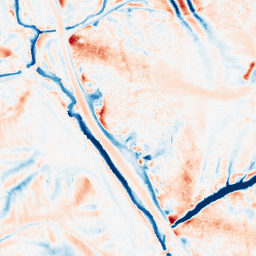
Category: edge_preserving
Decomposition family: median
Decomposition parameters: size: 21
Upsampling method: bicubic
Upsampling parameters: scale: 8
Upsampling scale: 8